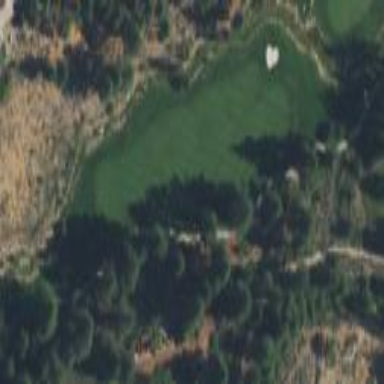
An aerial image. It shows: Area with grass used as rough in golf course.